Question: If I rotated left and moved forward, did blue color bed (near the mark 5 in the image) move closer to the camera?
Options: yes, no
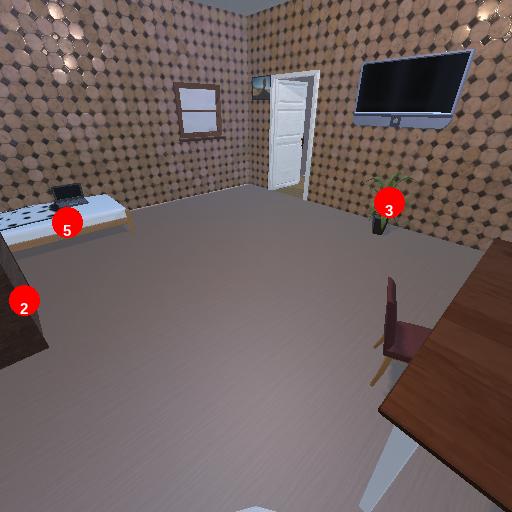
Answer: yes